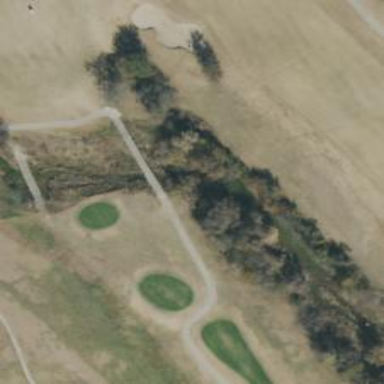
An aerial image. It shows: Service road on bridge designed for golf cartpath.